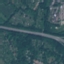
Land use / land cover class: Highway